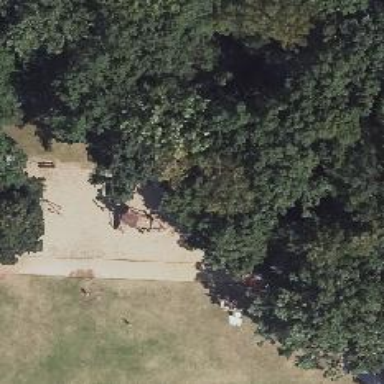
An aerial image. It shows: Playground featuring climbing frame.